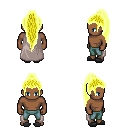
a pixel art fantasy rpg character, male body template, human, dark skin, gray cape, teal pants, gold extra-long topknot hairstyle, gray slippers, four views (front, back, left, right), 2x2 character sprite sheet, small pixel art, hard edges, no anti-aliasing